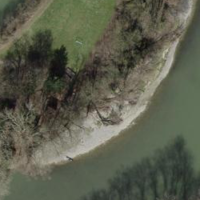
EUNIS habitat code: 15
Species observed at this site:
Aglais io